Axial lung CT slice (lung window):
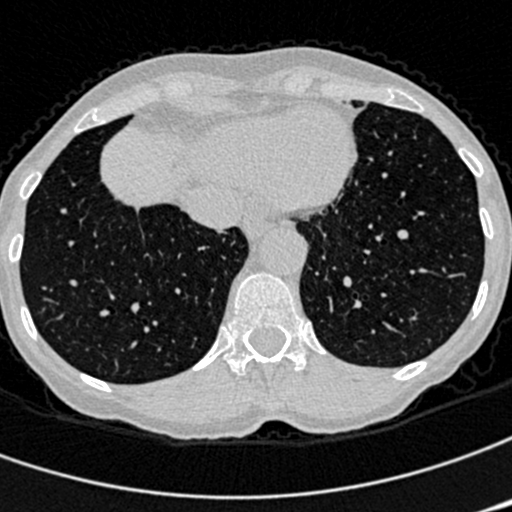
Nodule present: no